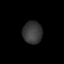
Tissue: lung
Cell type: Epithelial cells
Senescence score: 0.2314
Nuclear area (px): 431
Mean DAPI intensity: 55.879